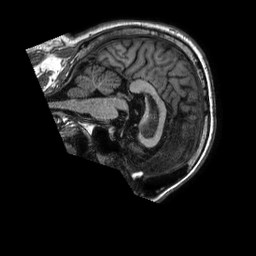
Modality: T1w
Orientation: sagittal
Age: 68
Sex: male
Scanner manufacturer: philips
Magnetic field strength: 1.5 T
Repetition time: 0.008001 s
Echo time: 0.003659 s